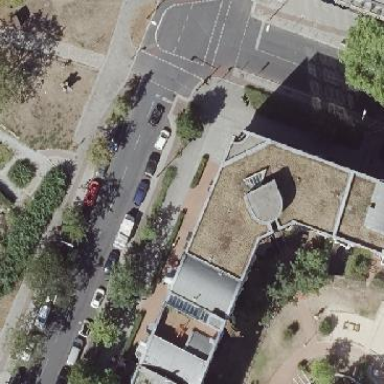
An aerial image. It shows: Image showing building with apartments.